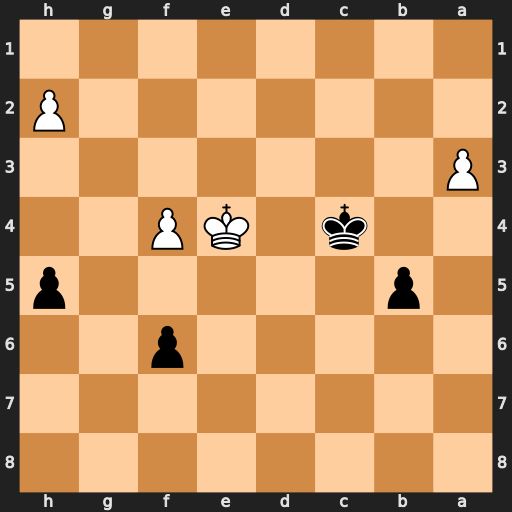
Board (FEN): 8/8/5p2/1p5p/2k1KP2/P7/7P/8
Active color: b
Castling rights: -
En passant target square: -
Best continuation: Kb3 Kf5 Kxa3 Kxf6 b4 Ke7 b3 f5 b2 f6 b1=Q